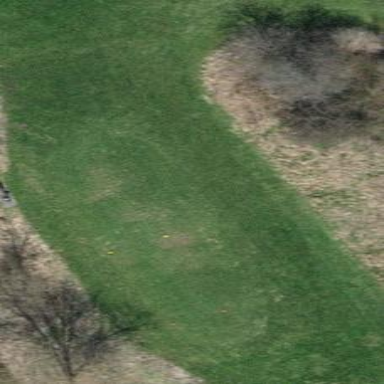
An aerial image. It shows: Golf tee on grass surface.